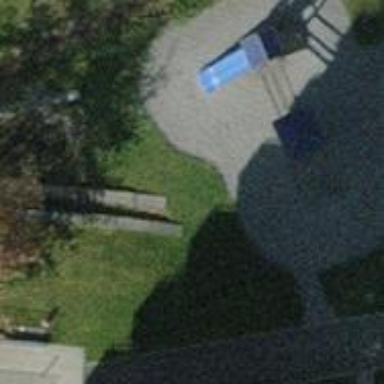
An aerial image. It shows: Playground area for leisure land.